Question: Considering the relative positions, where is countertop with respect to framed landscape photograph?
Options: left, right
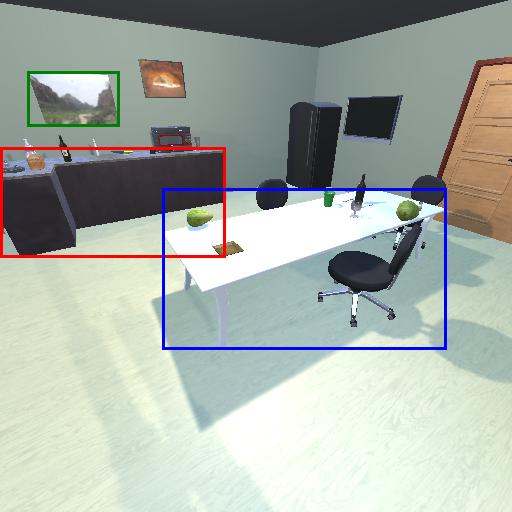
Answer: left